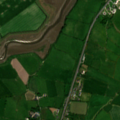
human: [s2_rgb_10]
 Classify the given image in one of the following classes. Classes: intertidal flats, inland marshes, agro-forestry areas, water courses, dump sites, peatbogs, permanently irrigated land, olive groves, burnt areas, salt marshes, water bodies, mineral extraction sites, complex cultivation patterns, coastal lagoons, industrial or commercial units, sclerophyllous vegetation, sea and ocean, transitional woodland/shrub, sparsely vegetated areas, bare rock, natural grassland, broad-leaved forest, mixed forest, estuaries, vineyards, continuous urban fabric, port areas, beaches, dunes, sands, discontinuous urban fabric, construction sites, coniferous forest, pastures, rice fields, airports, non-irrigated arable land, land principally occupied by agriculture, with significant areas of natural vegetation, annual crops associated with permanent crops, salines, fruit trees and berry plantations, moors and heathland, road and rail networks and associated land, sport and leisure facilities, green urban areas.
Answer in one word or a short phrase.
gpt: discontinuous urban fabric, non-irrigated arable land, pastures, intertidal flats